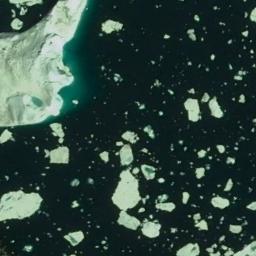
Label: sea_ice